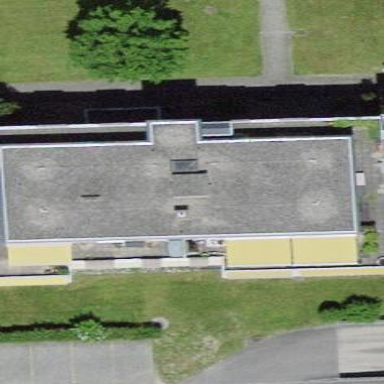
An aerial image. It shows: Flat-roofed apartment building.